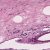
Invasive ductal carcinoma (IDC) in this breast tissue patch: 0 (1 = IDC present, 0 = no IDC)